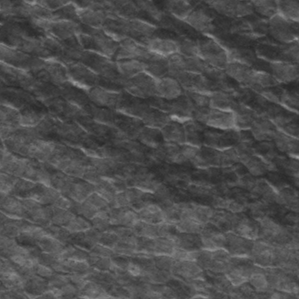
Label: frost